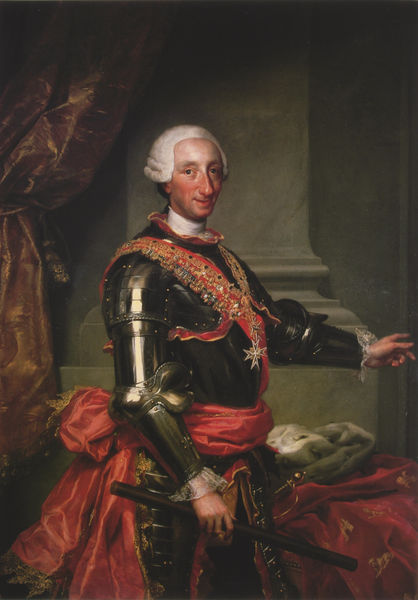
Titel: Carlos III
Künstler: Anton Raphael Mengs
Standort: Madrid
Institution: Museo del Prado
Schlagwörter: gemälde, hand, mann, weiß, grün, braun, finger, frisur, geste, grau, marmor, nase, orange, pfeiler, profil, raum, schmuck, schwarz, säule, blick, gürtel, rot, tuch, schleife, wand, arm, geschichte, hermelin, kragen, pelz, silber, sockel, spitze, bildnis, portrait, porträt, vorhang, gewand, gold, mantel, adel, decke, edelsteine, locken, seide, stock, perücke, schärpe, lächeln, schleppe, papier, man, stab, pilaster, kaiser, könig, schmal, glanz, nez, glänzend, metall, kordel, quaste, rüschen, zeigen, ring, panzer, kreuz, stern, militär, schwert, uniform, schlagstock, soldat, waffe, abzeichen, degen, orden, scherpe, herrscher, ritter, rüstung, scharniere, ritterrüstung, feldherr, macht, rotes tuch, karl, main, eisernes kreuz, herscher, allemand, perrücke, ordenskreuz, männlichkeit, habsburger, croix, säuke, große nase, armure, perruque, officiel, décoration, louis ii, leutnant, rüstun, rote nase, herrlichkeit, prinz philipp von spanien, rangabzeichen, pourpre, 18ème sicècle, maréchal, arnmure, zeigegestus